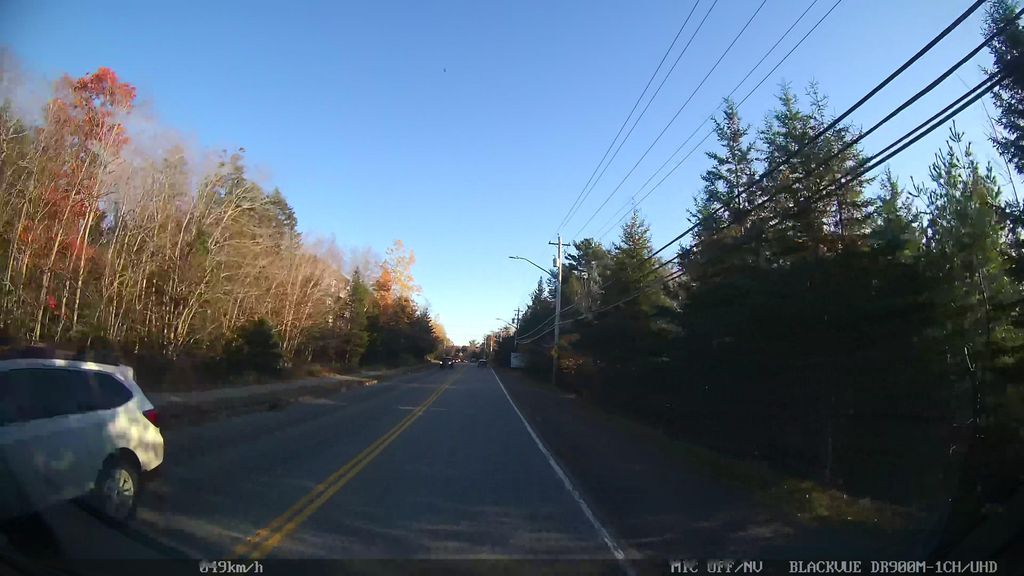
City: halifax